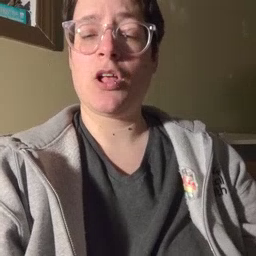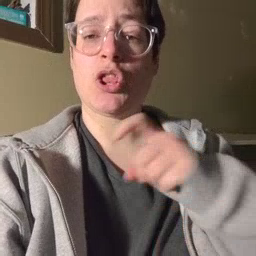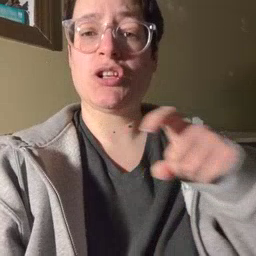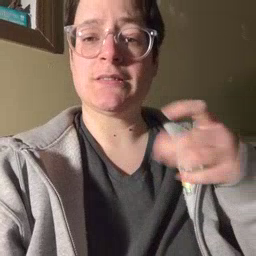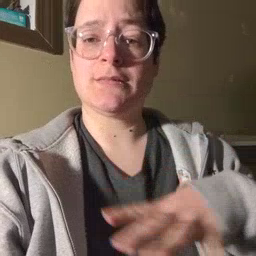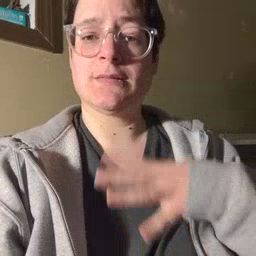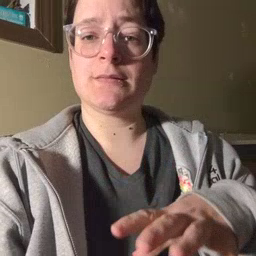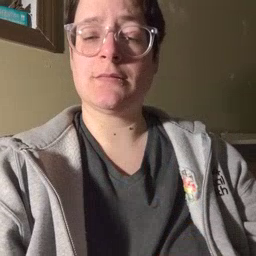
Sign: closet